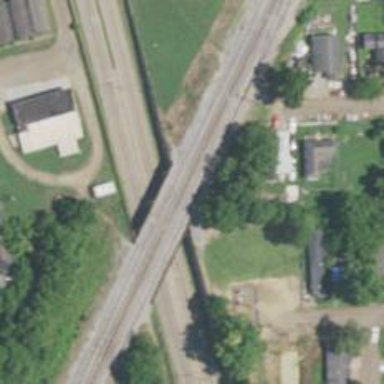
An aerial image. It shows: Railway siding with rails.